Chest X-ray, AP view. Patient: 71 years old, sex M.
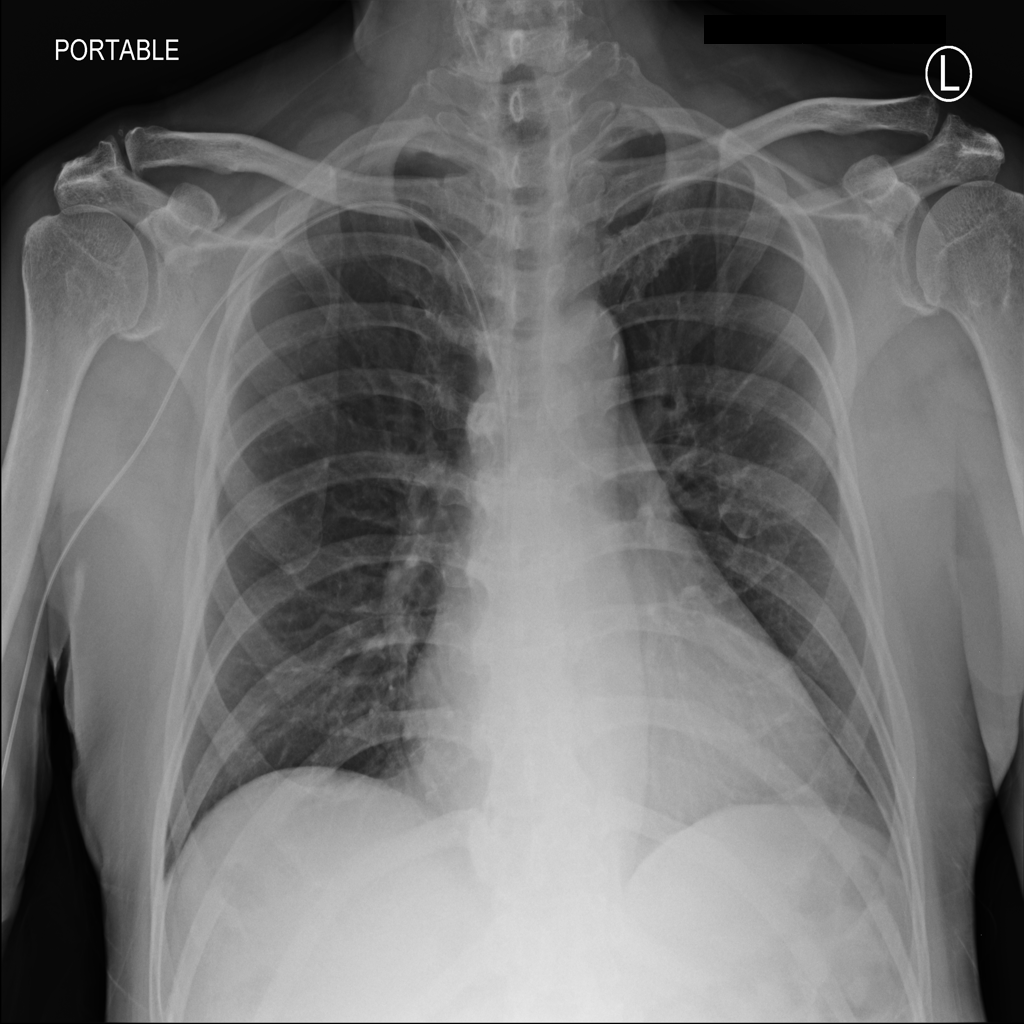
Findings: No Finding